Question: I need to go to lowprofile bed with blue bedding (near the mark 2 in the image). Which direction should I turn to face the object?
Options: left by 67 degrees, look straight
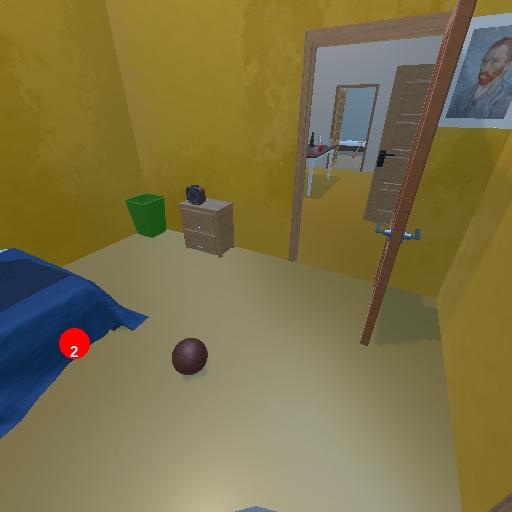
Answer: left by 67 degrees